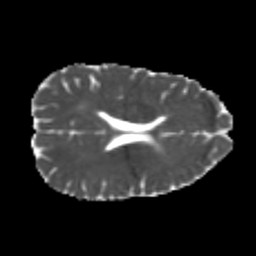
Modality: MD
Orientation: axial
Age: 21
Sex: male
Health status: healthy
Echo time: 0.074 s